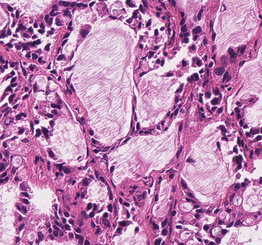
Tumor epithelial tissue: yes
Tumor-associated stroma tissue: yes
Normal tissue: no